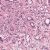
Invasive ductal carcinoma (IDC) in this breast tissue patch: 0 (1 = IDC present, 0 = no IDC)